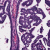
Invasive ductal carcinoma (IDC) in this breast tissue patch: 0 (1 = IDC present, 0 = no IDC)